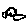
Label: car